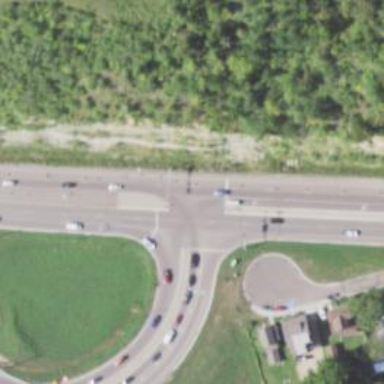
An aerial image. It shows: Asphalt road designated as trunk highway.